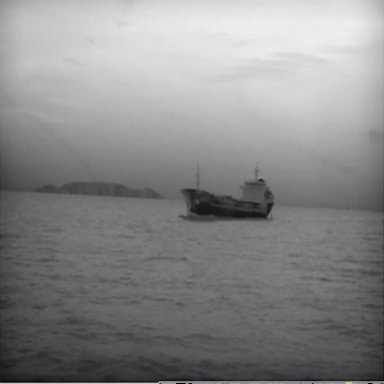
There is a liner in the infrared image.